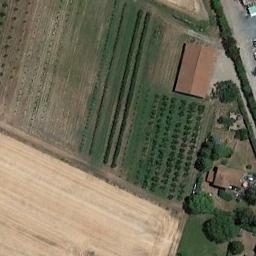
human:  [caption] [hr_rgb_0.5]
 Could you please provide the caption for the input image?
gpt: Two paths lead to a small black house .

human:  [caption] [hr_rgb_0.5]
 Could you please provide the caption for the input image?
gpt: In a sparse residential area there is an orange house and several green trees surrounded by farmland .

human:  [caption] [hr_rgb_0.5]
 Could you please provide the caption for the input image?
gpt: Many trees are beside the sparse residential .

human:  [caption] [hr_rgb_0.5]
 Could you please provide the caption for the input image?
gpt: The sparse residential is on the grass next to the bare land .

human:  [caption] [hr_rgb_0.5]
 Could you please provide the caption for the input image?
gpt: A sparse residential area with a brown building beside the farmlands .